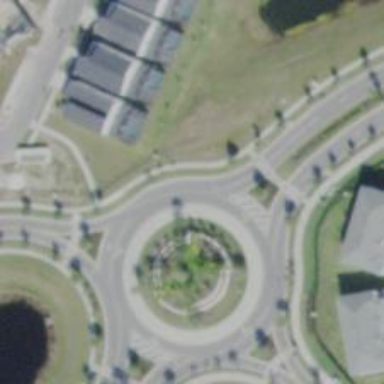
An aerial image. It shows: Tertiary road with asphalt surface leading to roundabout.